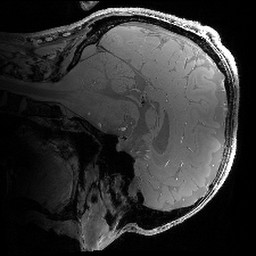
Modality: PDw
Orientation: sagittal
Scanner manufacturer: siemens
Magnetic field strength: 6.98 T
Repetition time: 2.7 s
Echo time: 0.00309 s